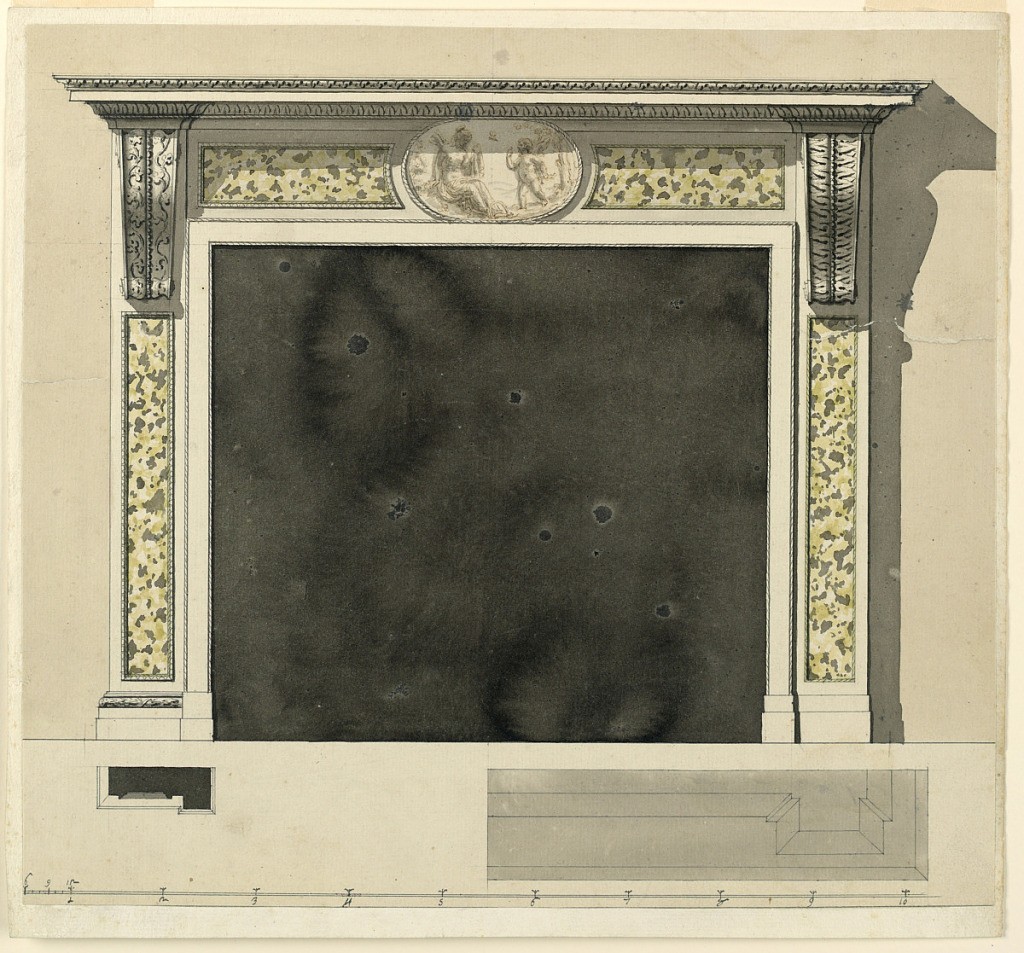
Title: Design for a Chimneypiece
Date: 1780–1800
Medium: Graphite, pen and black ink and bistre, brush and watercolor on paper
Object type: Drawing
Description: The opening is framed by a part of a frame. Laterally are pilaster strips, with oblongs with colored marble, and with baskets above. Above the inner frame is in the center an ovoidal medallion with Psyche and Cupid between two panels with colored marble. On top are cornices of an entablature. Base line. Cast shadow and slightly colored background. Below are the plans at left of the lateral parts, at right of the right half of the entablature. Below is the scale. Partso f a framing line are below.